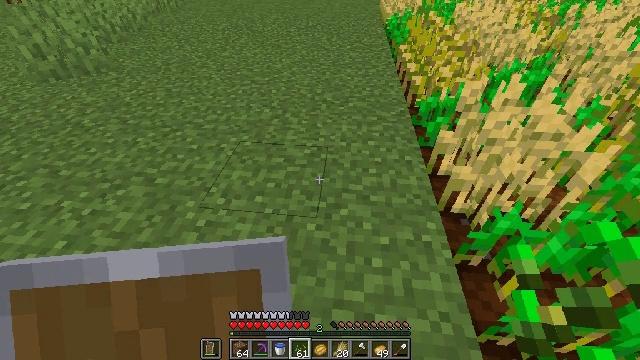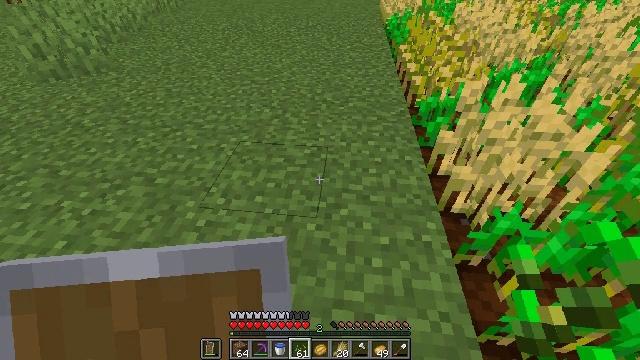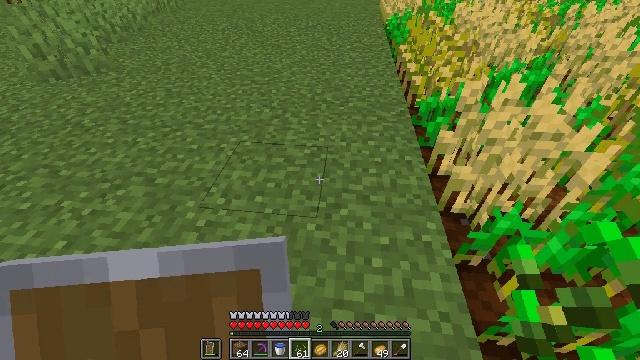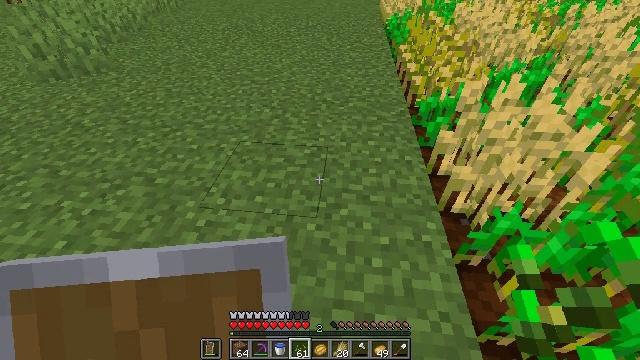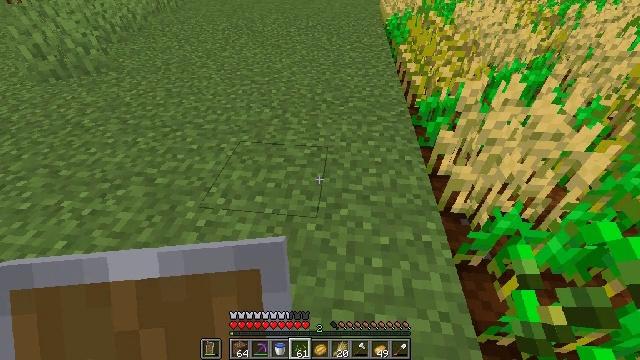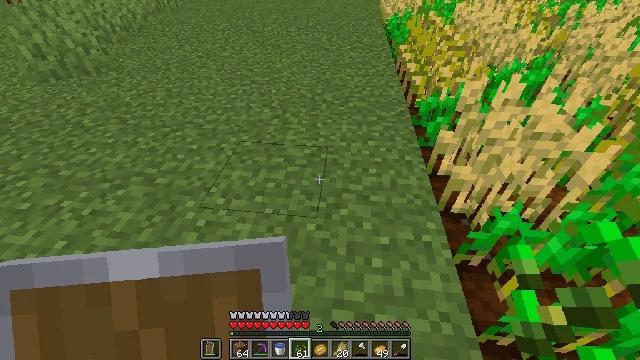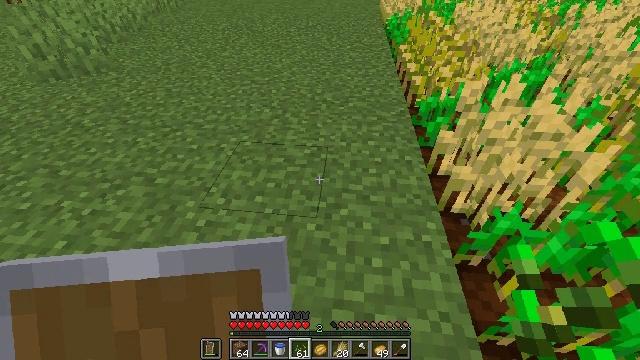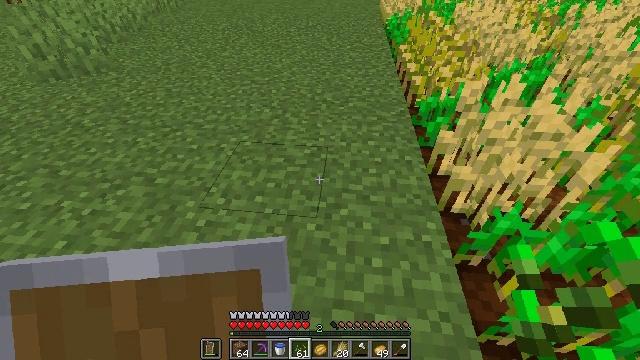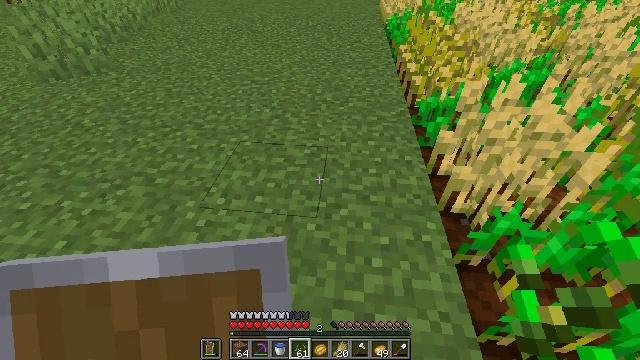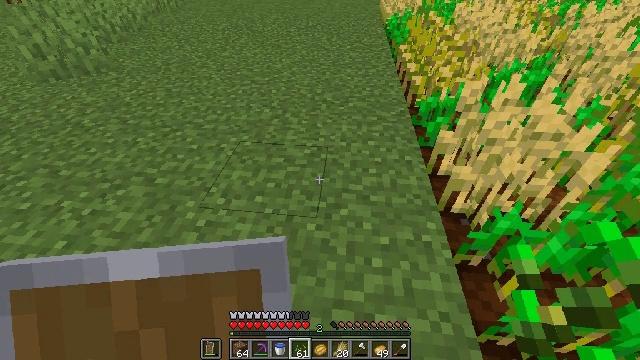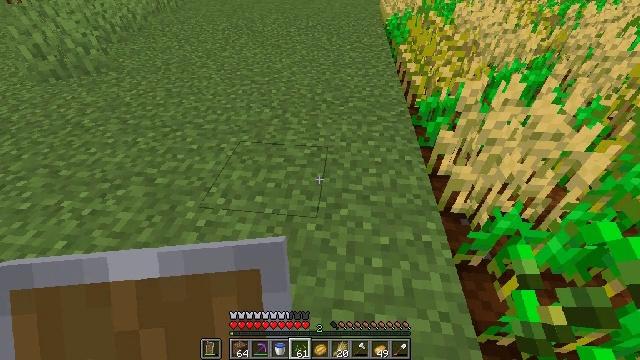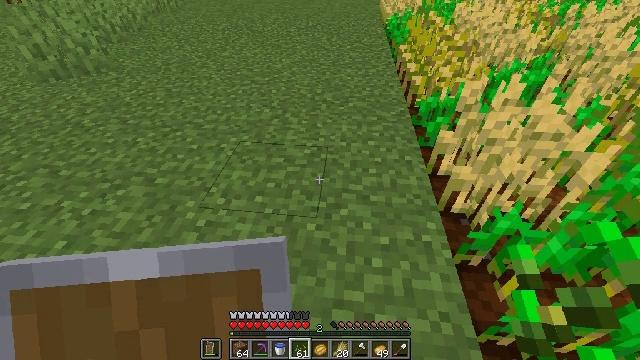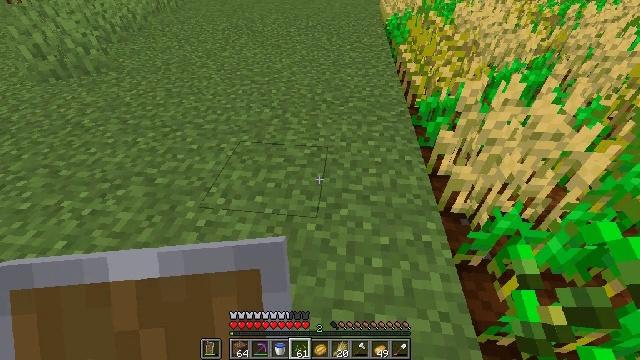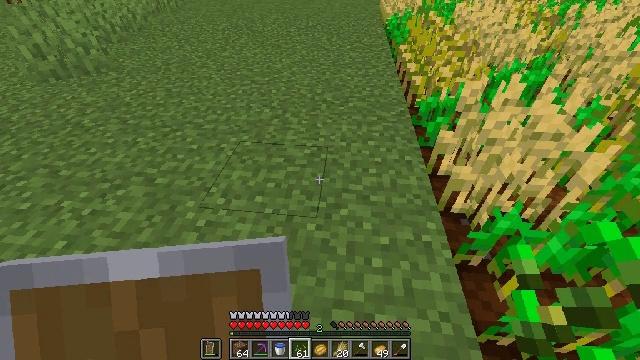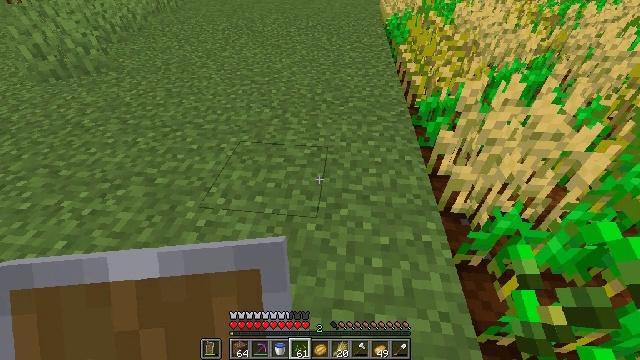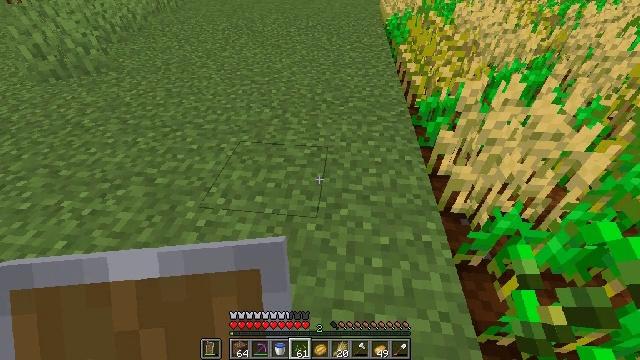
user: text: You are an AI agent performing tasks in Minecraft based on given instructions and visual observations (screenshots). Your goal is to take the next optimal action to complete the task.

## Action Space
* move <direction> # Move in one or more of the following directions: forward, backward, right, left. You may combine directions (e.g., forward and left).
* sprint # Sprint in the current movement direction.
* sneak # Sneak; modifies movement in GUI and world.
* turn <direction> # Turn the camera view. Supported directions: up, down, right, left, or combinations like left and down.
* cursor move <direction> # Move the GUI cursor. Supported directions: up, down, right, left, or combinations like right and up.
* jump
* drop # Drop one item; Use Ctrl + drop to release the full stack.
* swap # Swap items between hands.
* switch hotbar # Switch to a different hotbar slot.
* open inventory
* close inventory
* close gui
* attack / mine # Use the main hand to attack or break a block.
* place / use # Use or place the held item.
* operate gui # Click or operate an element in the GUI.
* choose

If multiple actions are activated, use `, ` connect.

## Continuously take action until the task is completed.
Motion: motion action
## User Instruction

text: Get wheat from the farmland.
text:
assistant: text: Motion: no_op
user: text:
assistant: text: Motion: no_op
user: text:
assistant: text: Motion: no_op
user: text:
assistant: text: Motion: no_op
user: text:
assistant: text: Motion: no_op
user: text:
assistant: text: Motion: no_op
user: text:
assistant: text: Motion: no_op
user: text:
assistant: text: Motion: no_op
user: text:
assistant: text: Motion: no_op
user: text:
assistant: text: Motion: no_op
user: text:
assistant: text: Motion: no_op
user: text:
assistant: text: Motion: no_op
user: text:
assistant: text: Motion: no_op
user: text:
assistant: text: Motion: no_op
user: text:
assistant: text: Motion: no_op
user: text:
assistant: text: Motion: no_op
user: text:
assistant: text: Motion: no_op
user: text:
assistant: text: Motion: no_op
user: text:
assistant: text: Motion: no_op
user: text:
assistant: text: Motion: no_op
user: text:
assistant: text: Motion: no_op
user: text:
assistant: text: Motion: no_op
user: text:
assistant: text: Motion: no_op
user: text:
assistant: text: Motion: no_op
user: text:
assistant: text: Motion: no_op
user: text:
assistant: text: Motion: no_op
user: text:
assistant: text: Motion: no_op
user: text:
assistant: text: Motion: no_op
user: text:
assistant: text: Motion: no_op
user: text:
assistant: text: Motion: no_op